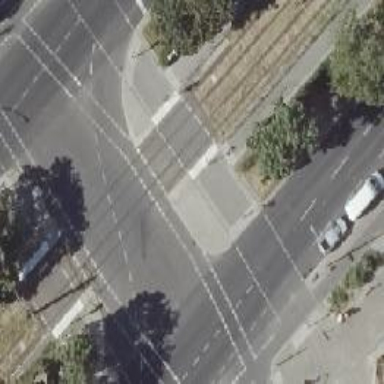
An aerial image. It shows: Footway that serves as traffic island.